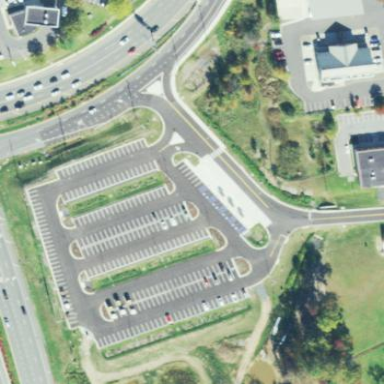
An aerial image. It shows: Parking area with asphalt surface.